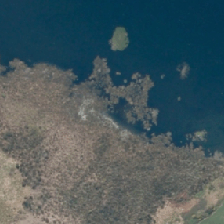
Land cover: herbaceous_freshwater_vege